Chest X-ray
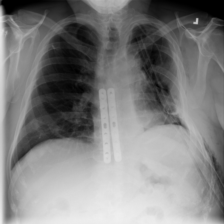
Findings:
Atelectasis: negative
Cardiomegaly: negative
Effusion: negative
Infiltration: negative
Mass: negative
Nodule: negative
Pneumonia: negative
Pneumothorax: positive
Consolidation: negative
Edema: negative
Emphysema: negative
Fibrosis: negative
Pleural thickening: negative
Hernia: negative